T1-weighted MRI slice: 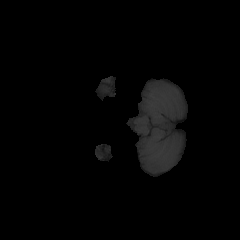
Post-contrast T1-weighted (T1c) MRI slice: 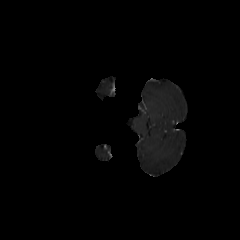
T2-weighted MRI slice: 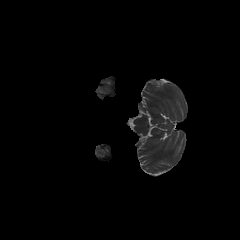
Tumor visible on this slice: no